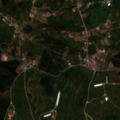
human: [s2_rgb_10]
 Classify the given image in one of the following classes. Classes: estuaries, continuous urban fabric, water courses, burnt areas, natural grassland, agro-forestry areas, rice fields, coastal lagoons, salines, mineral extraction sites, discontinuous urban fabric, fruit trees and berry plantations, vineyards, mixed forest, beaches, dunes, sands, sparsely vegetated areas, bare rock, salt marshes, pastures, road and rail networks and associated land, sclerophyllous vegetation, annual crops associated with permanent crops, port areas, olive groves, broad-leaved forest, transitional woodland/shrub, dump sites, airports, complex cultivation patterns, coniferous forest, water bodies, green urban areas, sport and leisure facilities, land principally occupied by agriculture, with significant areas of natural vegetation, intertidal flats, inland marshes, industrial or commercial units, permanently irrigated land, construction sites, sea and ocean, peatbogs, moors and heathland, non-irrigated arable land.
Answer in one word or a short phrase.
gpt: pastures, complex cultivation patterns, mixed forest, transitional woodland/shrub